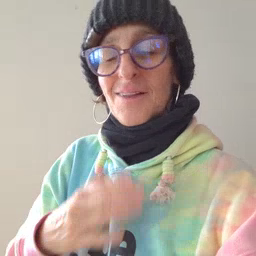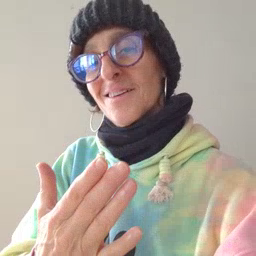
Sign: thankyou